Interaction volume radius: 5 \u00c5
Interaction volume height: 15 \u00c5
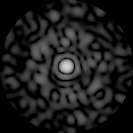
Disorder parameter: 0.8518